Field crop: maize
Growth stage: 2
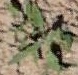
Species: atriplex